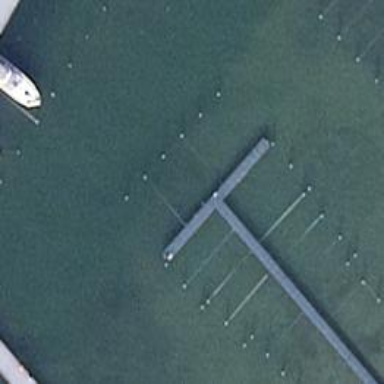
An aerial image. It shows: Man-made pier.